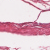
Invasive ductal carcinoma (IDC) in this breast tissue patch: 0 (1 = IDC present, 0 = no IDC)